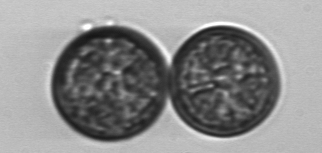
Label: Coscinodiscus